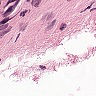
Metastatic tissue present: no